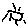
Label: sun